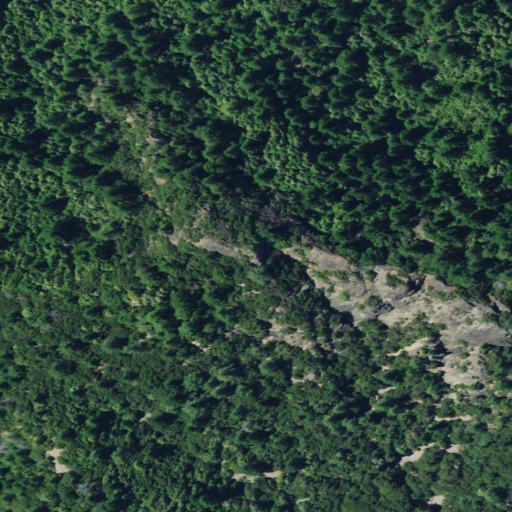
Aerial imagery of mountain in California named Bear Buttes containing evergreen forest, shrub, and deciduous forest